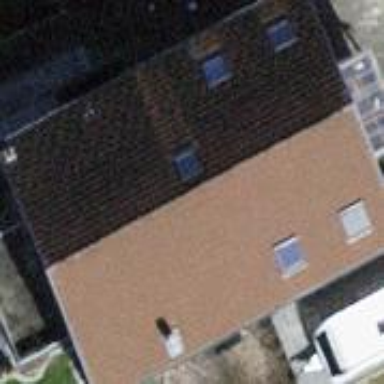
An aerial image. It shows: Building with tile roof.